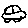
Label: car